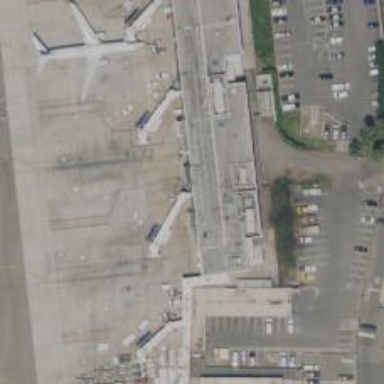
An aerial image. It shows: Airport gate.